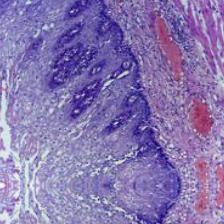
Diagnosis: Normal